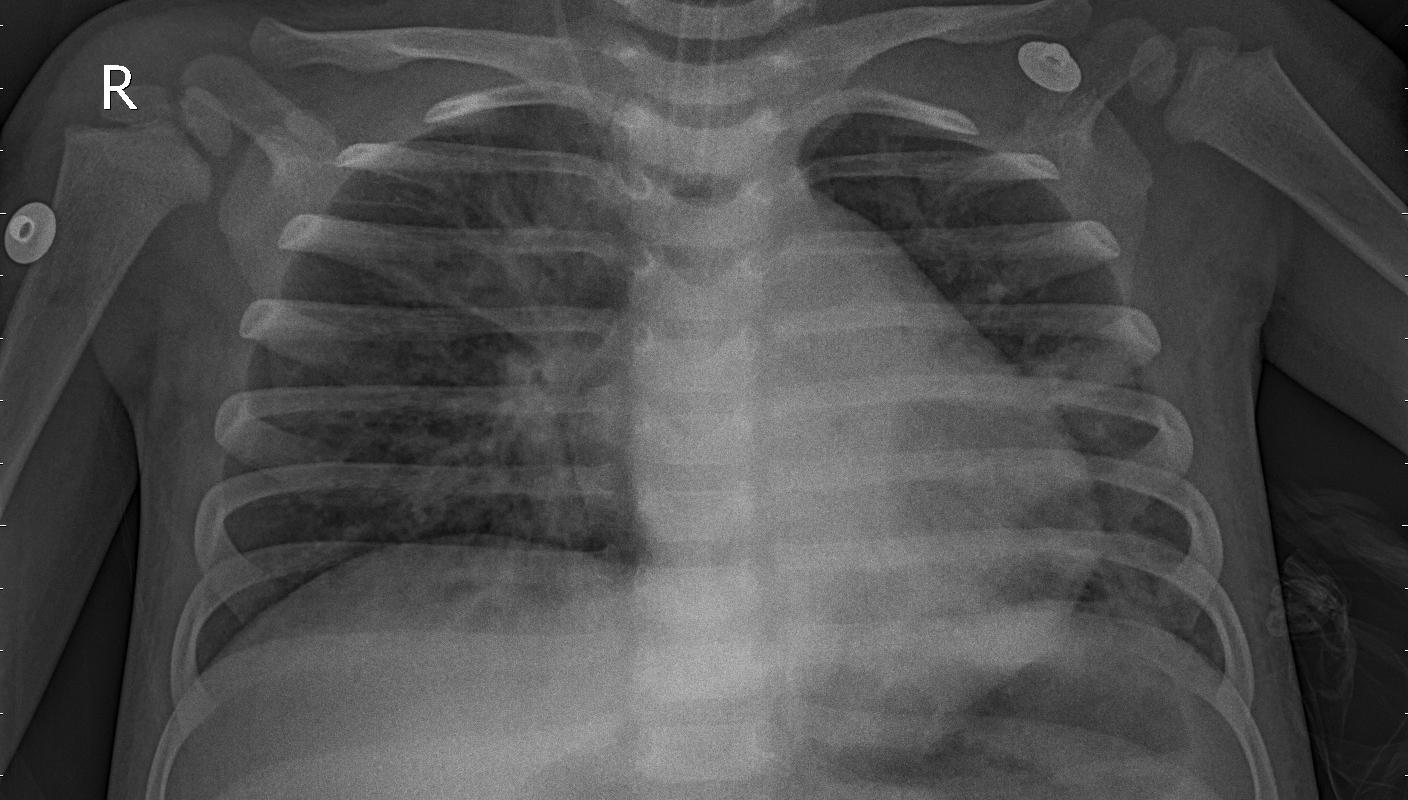
Diagnosis: PNEUMONIA